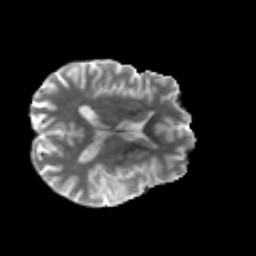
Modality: MD
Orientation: axial
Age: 39
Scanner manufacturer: philips
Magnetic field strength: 3 T
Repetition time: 8.577 s
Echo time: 0.1273 s